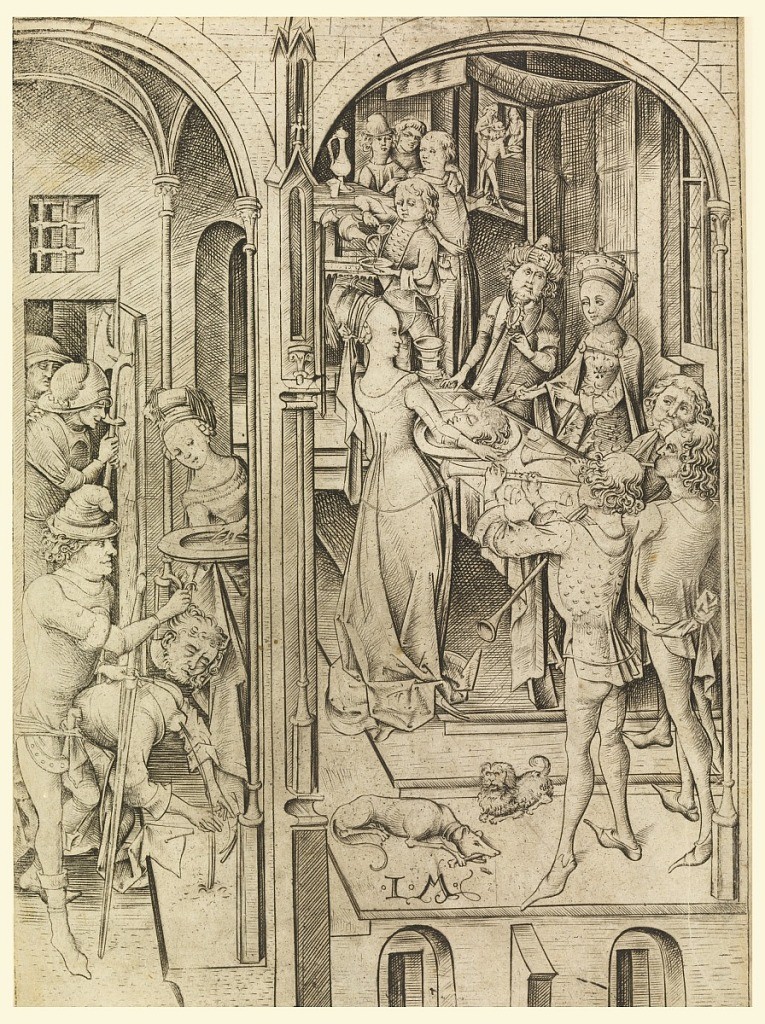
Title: The Beheading of John the Baptist
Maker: Israhel van Meckenem, German, ca. 1440 - 1503
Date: ca. 1480
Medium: Engraving on white paper
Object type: Print
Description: Two scenes; left: the jailer handing the head of John the Baptist to Herodias to put on the platter. Right: Herodias brings the head on the platter to the King Herod.